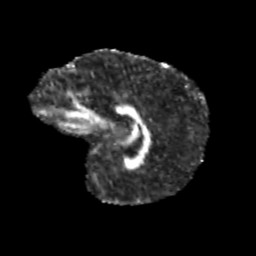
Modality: FA
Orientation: sagittal
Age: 8
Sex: male
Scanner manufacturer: siemens
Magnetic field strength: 3 T
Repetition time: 3.8 s
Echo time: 0.07 s